Interaction volume radius: 5 \u00c5
Interaction volume height: 10 \u00c5
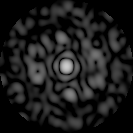
Disorder parameter: 0.8008